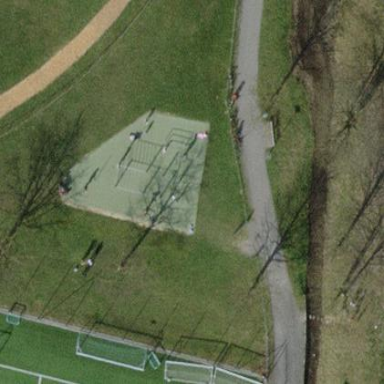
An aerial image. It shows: Fitness station in leisure land.